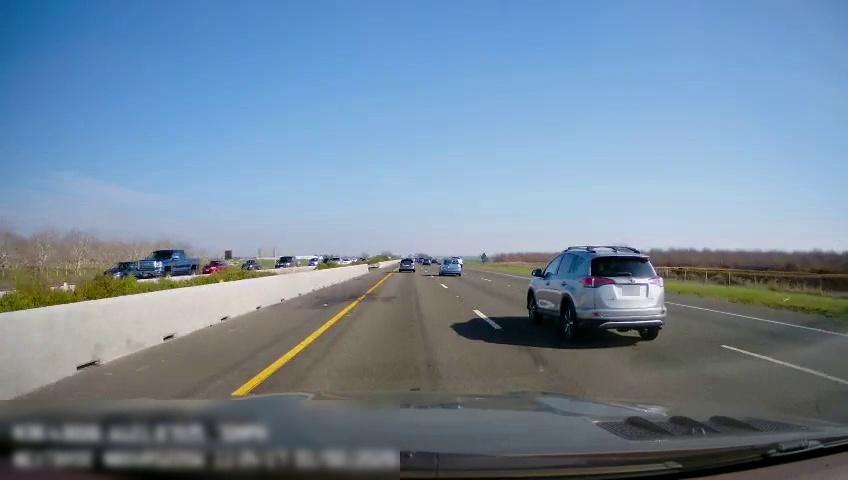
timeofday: Day
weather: Sunny
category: Drivable Space
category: Vehicles | Car
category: Vehicles | SUV
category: Vehicles | Truck
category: Vehicles | Car
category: Vehicles | Car
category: Vehicles | SUV
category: Vehicles | SUV
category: Vehicles | SUV
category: Lanes | Current Lane
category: Lanes | Current Lane
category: Lanes | Alternate Lane
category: Lanes | Alternate Lane